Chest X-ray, AP view. Patient: 44 years old, sex F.
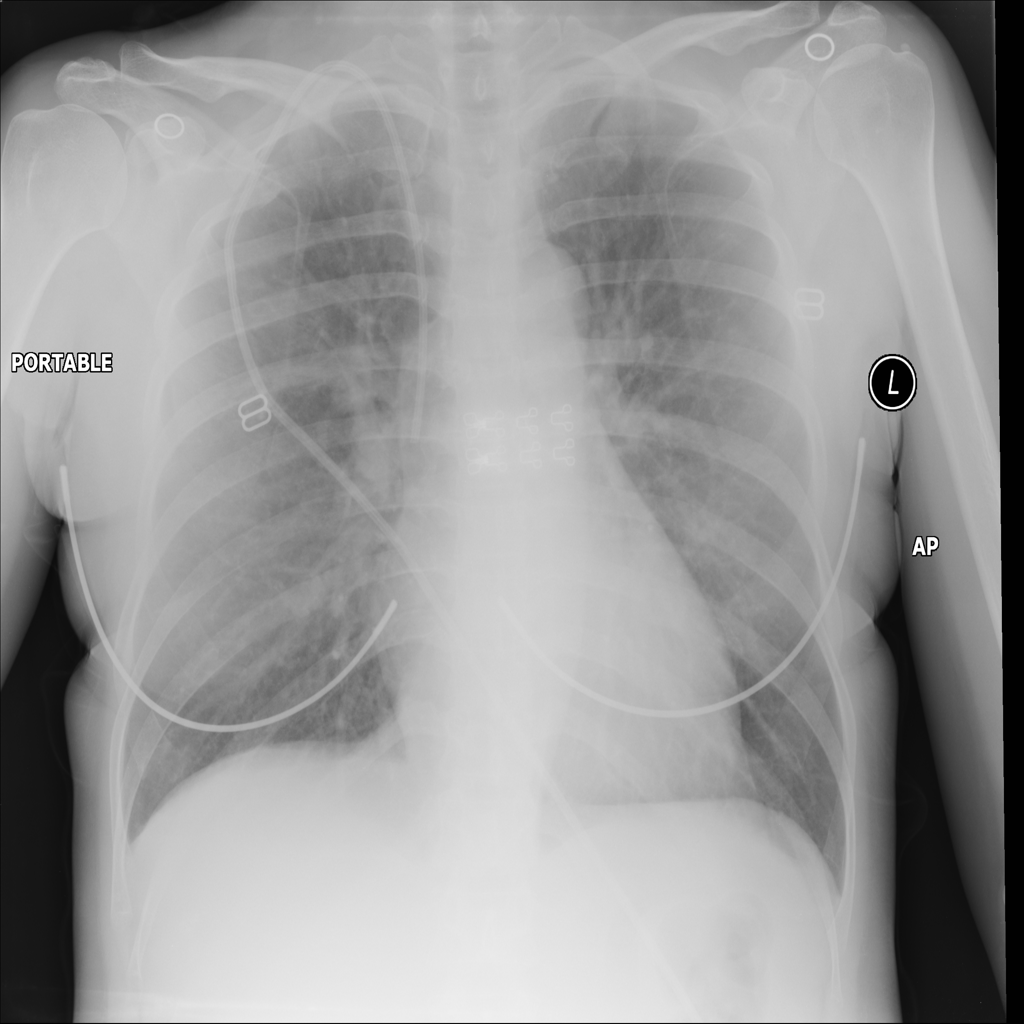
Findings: No Finding